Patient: sex M, age 69
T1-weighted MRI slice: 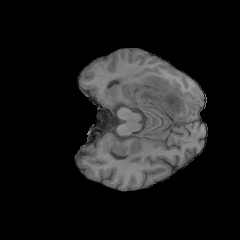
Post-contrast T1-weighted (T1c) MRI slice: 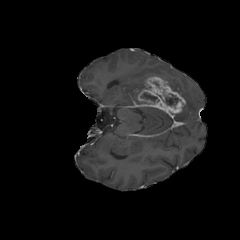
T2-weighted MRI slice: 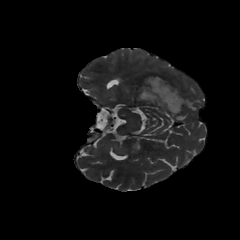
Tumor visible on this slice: yes
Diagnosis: Glioblastoma, IDH-wildtype
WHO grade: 4